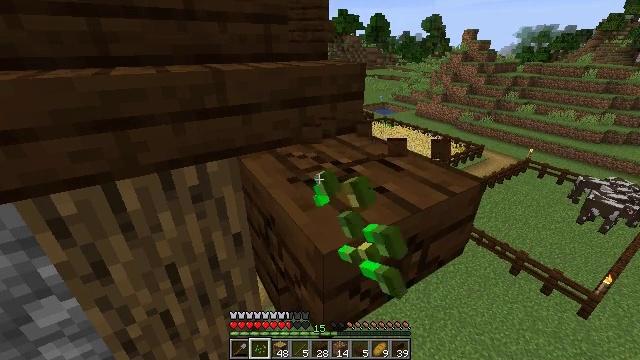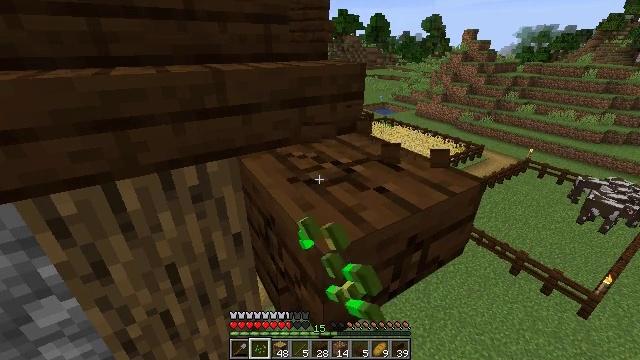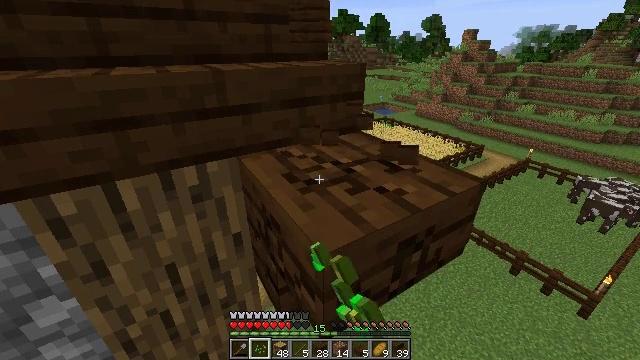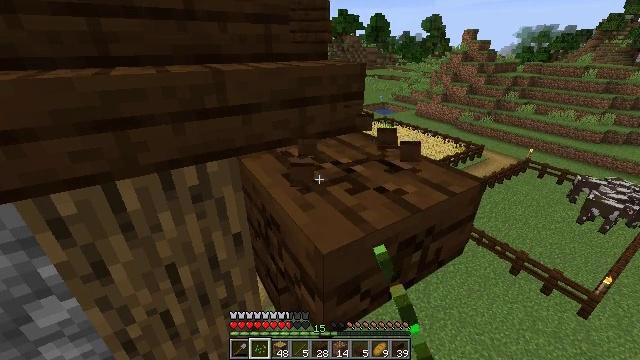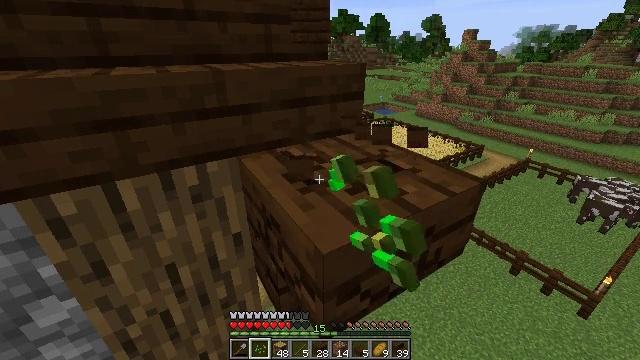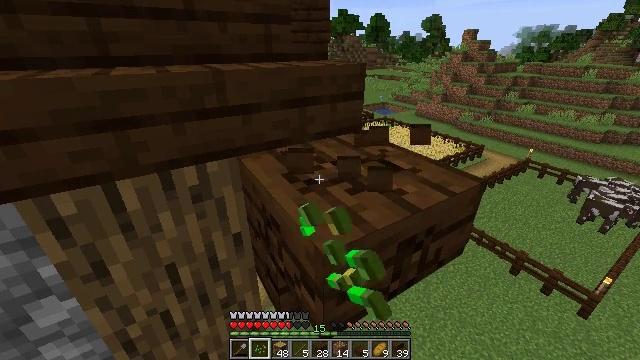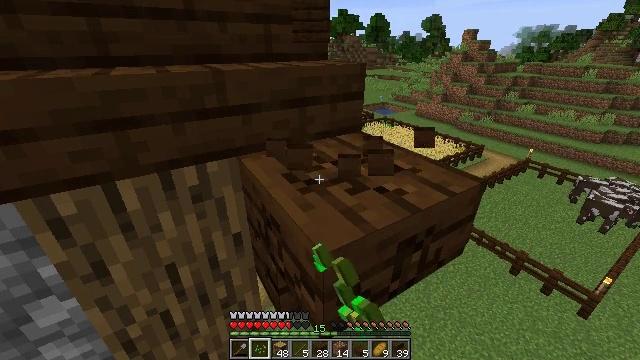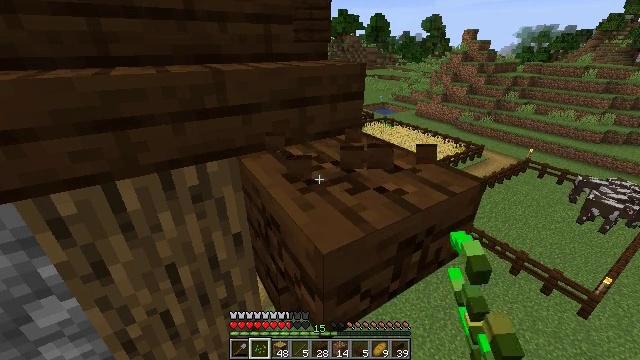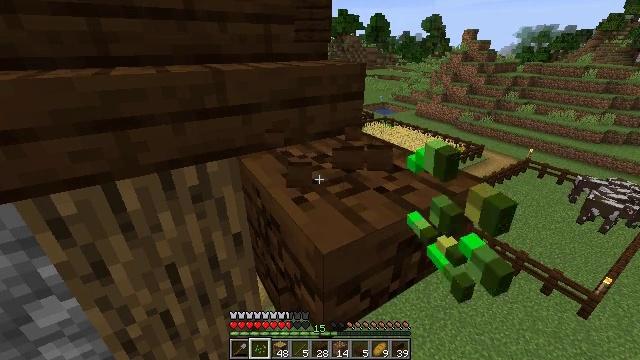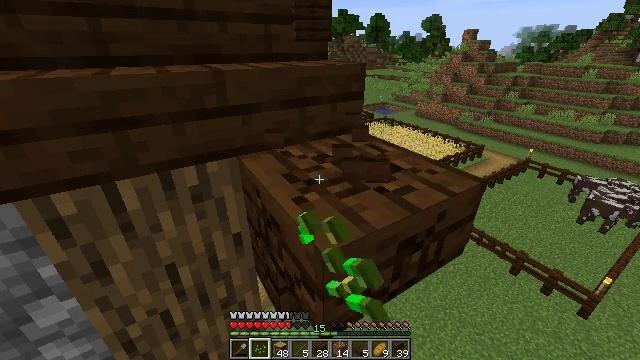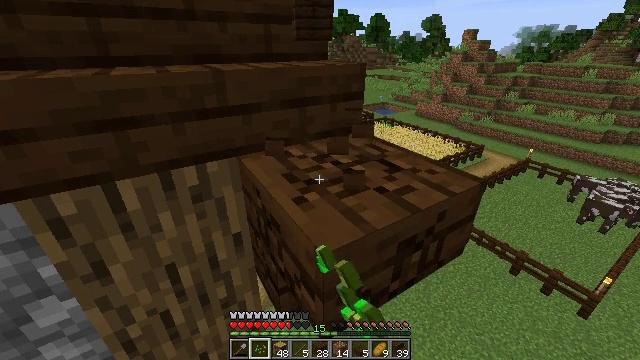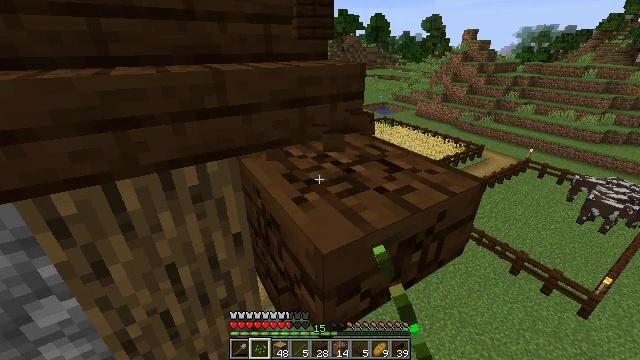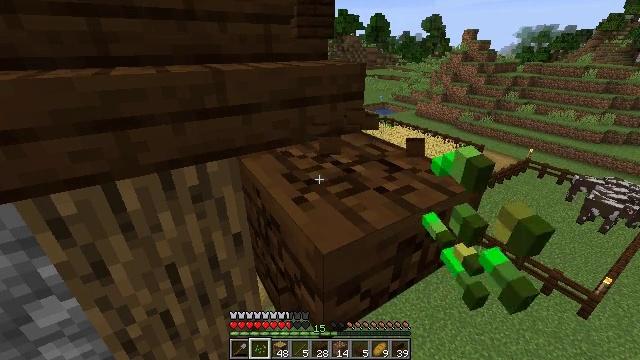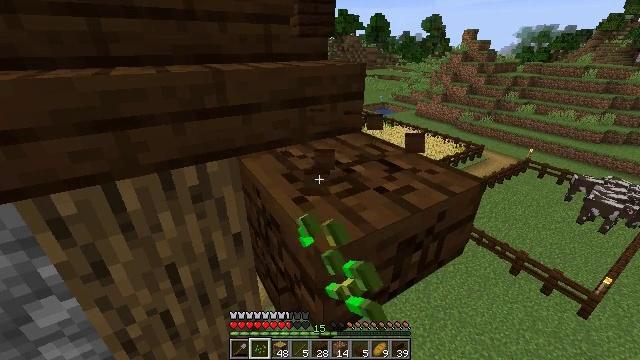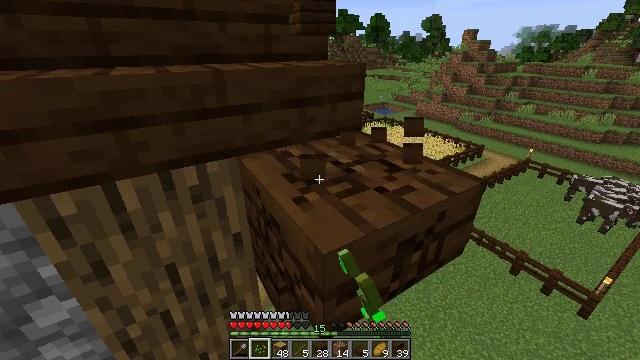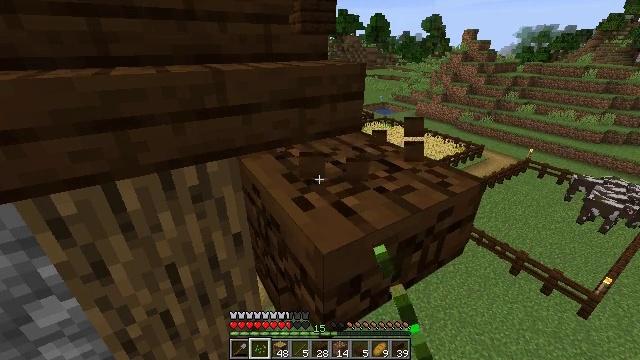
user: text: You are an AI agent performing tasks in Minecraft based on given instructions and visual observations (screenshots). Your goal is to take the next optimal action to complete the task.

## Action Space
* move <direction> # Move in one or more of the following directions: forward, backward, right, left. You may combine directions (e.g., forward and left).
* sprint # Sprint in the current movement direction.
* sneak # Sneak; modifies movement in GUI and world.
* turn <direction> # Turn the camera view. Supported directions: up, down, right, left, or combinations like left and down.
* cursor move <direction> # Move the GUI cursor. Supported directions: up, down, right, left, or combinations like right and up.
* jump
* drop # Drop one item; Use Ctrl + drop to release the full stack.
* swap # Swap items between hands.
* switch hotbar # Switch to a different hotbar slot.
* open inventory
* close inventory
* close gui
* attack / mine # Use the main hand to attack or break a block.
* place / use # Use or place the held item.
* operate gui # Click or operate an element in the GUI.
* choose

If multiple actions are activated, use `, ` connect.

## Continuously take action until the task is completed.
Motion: motion action
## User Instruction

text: Mine dark oak stairs from a structure.
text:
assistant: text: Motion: attack / mine
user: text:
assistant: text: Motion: attack / mine
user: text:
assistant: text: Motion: attack / mine
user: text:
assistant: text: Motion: attack / mine
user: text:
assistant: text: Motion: attack / mine
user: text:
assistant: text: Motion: attack / mine
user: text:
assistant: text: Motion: attack / mine
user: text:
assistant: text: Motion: attack / mine
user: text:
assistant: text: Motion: attack / mine
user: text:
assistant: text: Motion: attack / mine
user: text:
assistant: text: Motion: attack / mine
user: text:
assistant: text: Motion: attack / mine
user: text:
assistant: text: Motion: attack / mine
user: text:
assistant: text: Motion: attack / mine
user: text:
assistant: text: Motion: attack / mine
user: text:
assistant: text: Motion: attack / mine
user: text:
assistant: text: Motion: attack / mine
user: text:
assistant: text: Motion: attack / mine
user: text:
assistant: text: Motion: attack / mine
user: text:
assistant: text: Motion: attack / mine
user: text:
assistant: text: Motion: attack / mine
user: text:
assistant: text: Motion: attack / mine
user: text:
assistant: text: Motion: attack / mine
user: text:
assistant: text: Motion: attack / mine
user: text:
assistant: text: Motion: attack / mine
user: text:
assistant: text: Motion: attack / mine
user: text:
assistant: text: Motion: attack / mine
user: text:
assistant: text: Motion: attack / mine
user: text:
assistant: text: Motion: attack / mine
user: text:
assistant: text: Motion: attack / mine